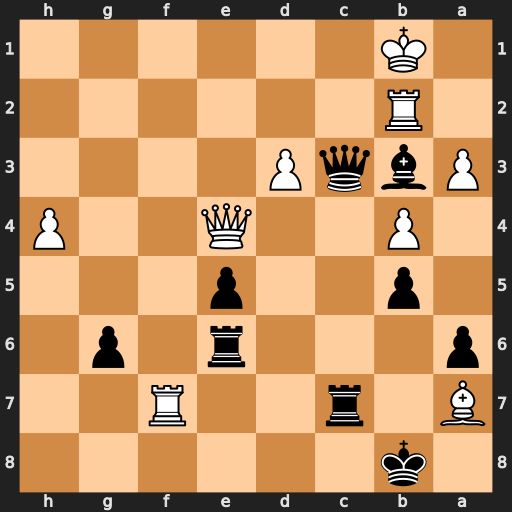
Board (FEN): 1k6/B1r2R2/p3r1p1/1p2p3/1P2Q2P/PbqP4/1R6/1K6
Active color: b
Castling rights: -
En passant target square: -
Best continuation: Rxa7 Rf8+ Kc7 Qe3 Rb7